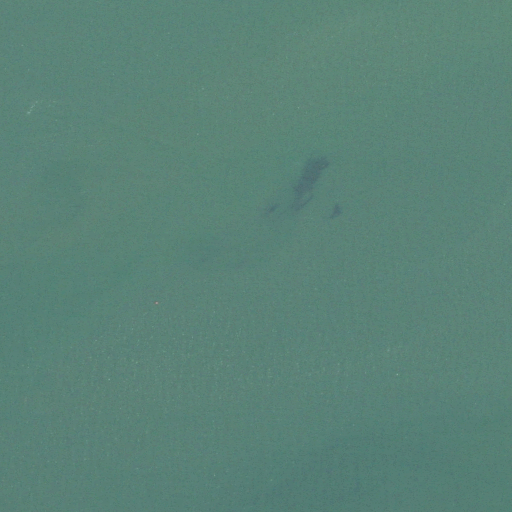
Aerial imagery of island in Connecticut named Dick Rocks containing only open water